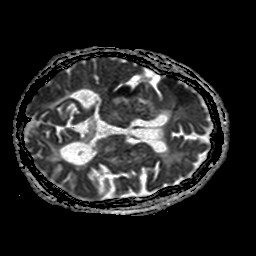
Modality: ADC
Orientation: axial
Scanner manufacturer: philips
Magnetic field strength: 1.5 T
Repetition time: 3.689 s
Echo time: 0.09411 s